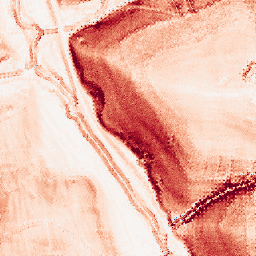
Category: morphological
Decomposition family: morphological_square
Decomposition parameters: operation: gradient
size: 5
Upsampling method: regularized
Upsampling parameters: scale: 2
lambda_reg: 0.1
Upsampling scale: 2